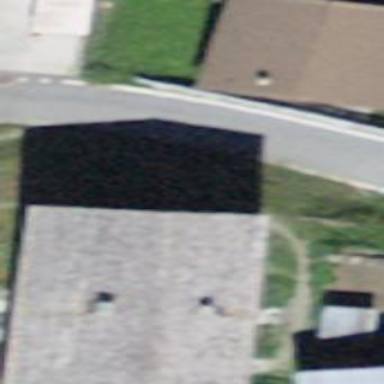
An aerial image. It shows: Part of building.